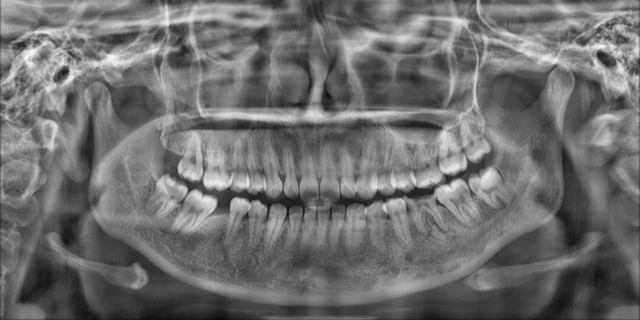
adult